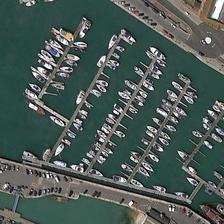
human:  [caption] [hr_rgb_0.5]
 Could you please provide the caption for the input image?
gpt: the boats are of different sizes, and the water is dark green .

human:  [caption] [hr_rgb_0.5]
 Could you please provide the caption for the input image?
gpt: port water is green as a whole white ship .

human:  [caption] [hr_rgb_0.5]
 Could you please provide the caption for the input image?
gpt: many white ships docked at the port,some of them are blue .

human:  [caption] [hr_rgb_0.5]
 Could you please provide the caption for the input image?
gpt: a harbor with a lot of ships .

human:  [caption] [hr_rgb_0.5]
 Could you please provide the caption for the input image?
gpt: many white ships docked at the port,some of them are blue .